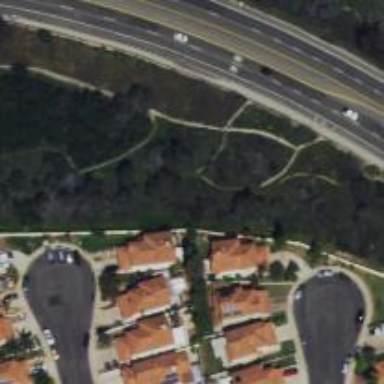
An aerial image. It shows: Path.